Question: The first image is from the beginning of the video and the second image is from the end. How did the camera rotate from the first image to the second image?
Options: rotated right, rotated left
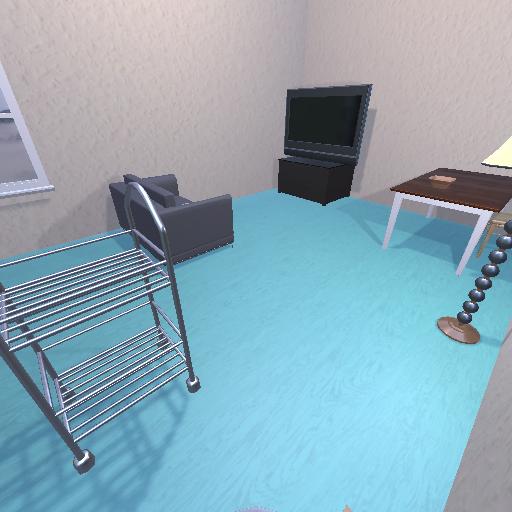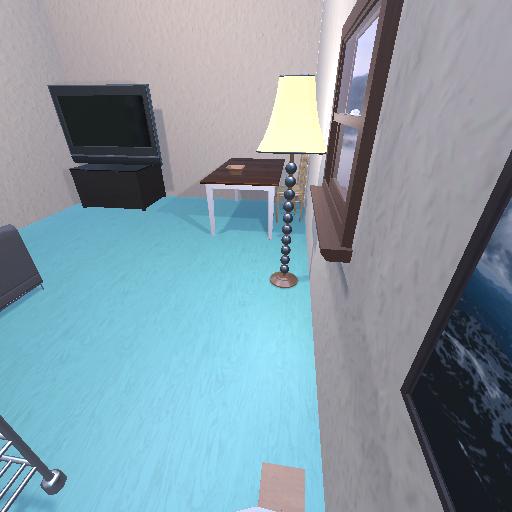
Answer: rotated right